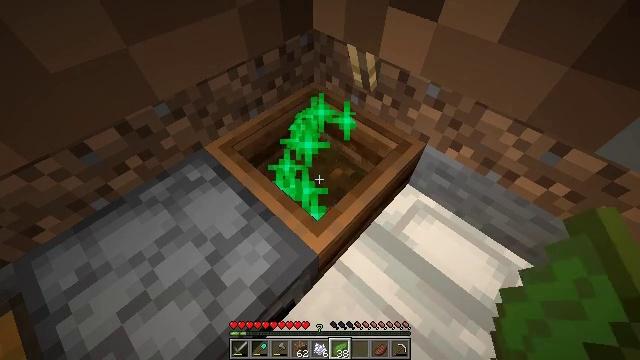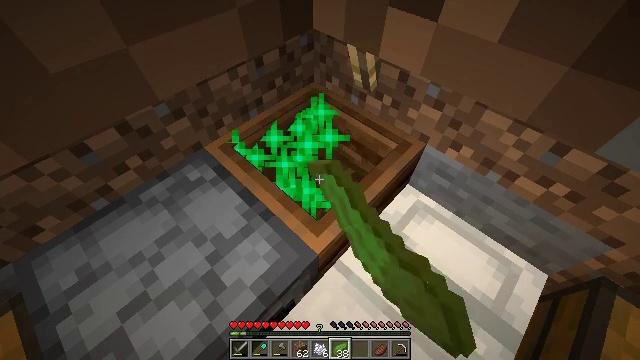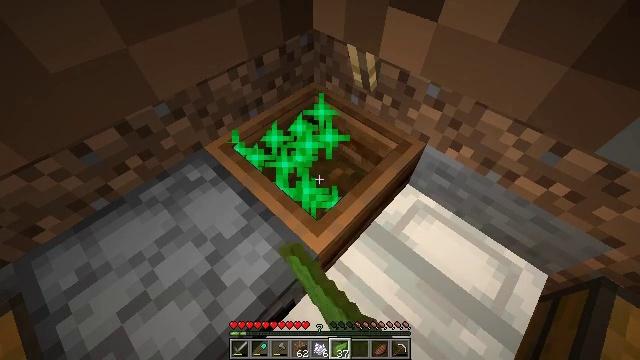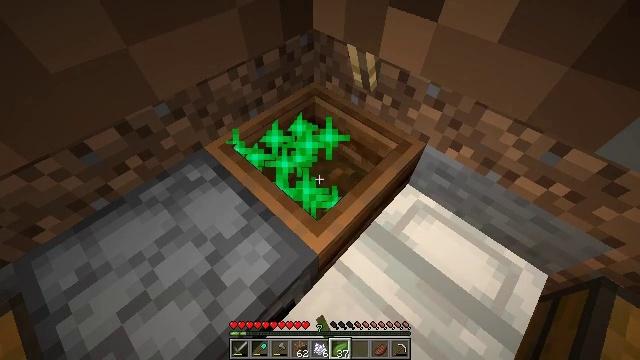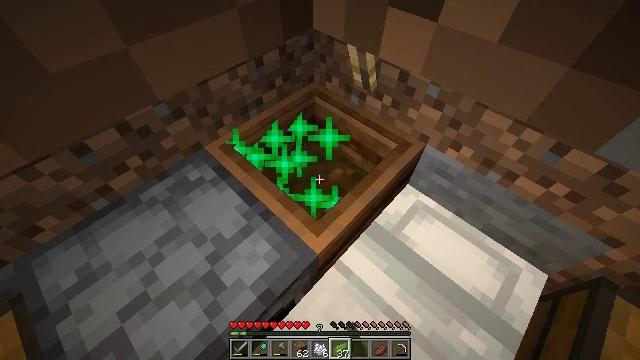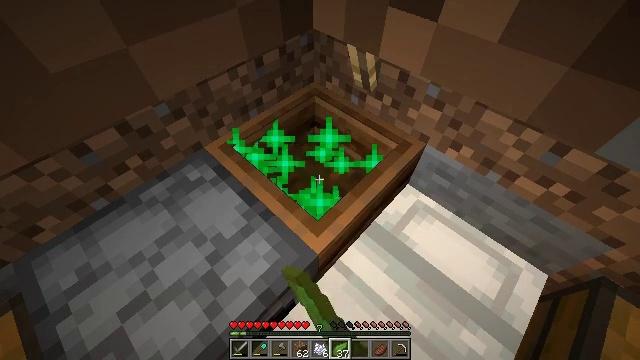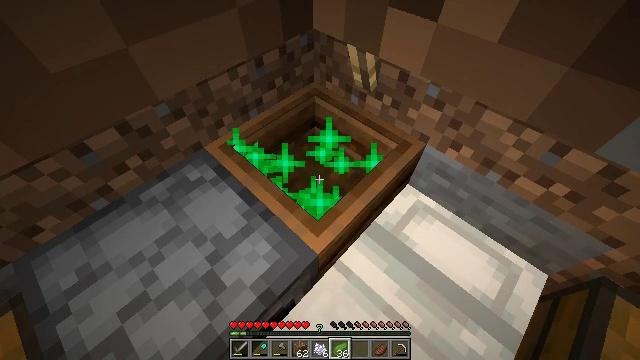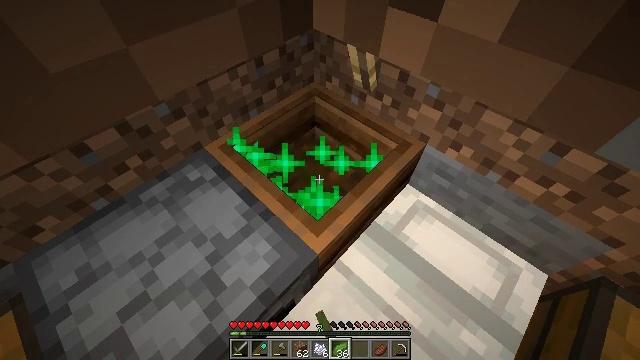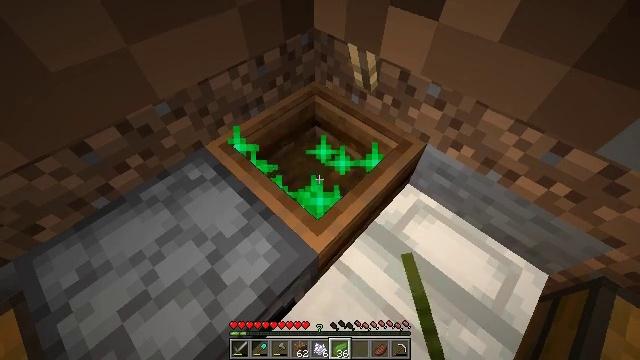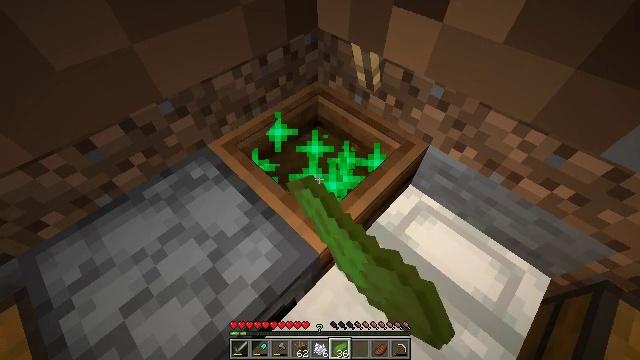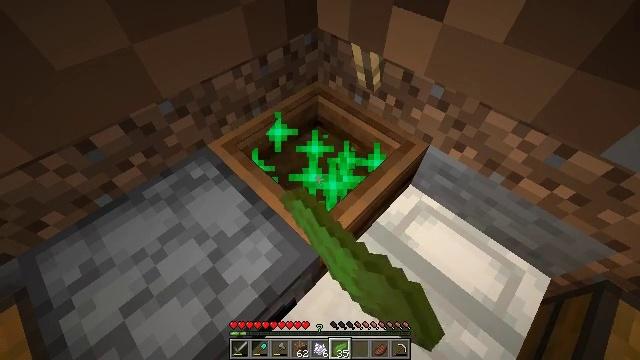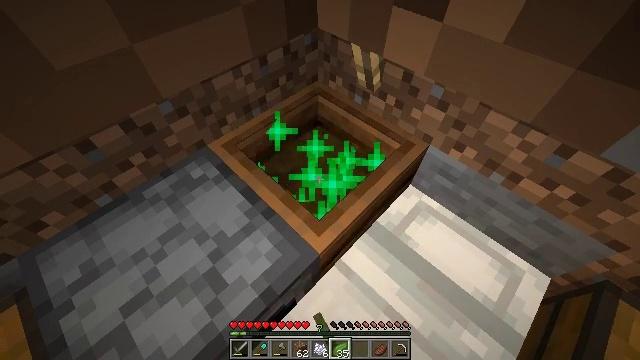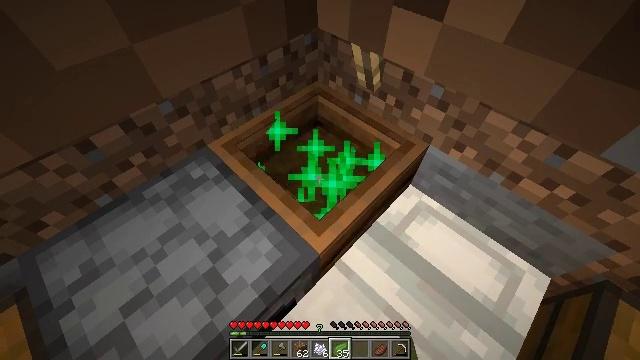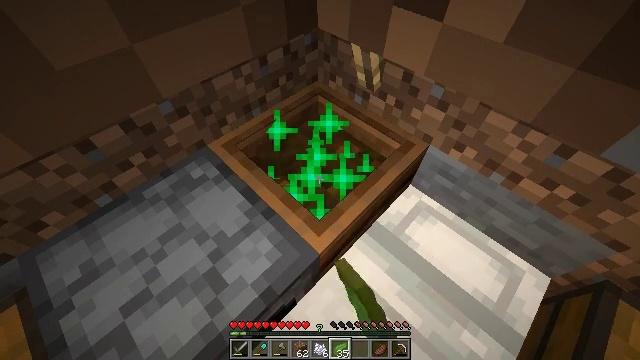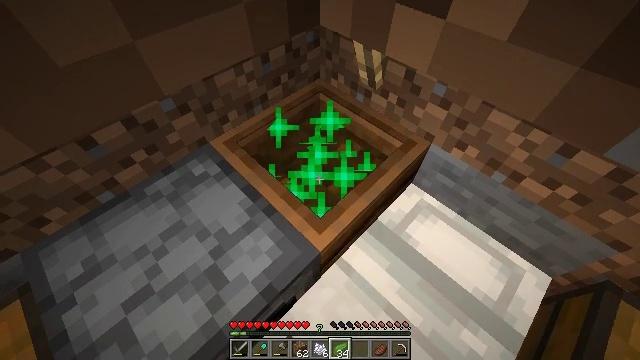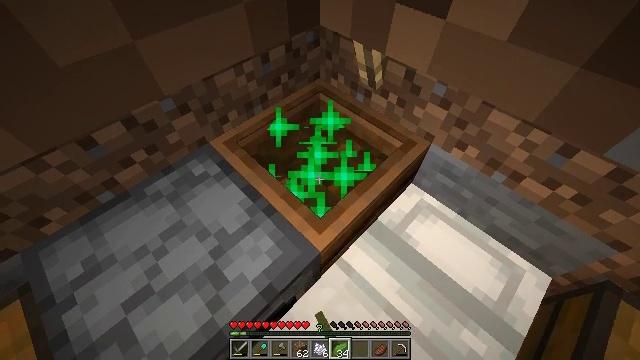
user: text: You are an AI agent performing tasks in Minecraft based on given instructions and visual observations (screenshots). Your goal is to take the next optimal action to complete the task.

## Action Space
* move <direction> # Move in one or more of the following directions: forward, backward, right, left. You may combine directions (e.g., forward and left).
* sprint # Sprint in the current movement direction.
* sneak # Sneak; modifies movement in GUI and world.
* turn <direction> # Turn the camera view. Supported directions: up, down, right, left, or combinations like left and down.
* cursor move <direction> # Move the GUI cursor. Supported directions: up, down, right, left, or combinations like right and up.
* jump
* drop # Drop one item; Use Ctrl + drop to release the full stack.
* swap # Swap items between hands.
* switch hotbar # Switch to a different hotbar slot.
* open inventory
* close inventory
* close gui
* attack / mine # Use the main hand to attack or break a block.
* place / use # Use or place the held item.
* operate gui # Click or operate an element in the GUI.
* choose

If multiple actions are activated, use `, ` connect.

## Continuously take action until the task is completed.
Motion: motion action
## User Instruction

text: Interact with crafting table for white dye.
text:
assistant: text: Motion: use / place
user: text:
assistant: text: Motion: use / place
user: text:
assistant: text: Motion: use / place
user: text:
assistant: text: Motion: use / place
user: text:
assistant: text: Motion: use / place
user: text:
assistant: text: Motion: use / place
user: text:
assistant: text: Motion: use / place
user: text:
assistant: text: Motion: use / place
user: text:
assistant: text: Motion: use / place
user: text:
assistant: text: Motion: use / place
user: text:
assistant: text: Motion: use / place
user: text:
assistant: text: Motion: use / place
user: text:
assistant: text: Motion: use / place
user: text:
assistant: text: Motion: use / place
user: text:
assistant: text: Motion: use / place
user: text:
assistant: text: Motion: use / place
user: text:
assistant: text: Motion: use / place
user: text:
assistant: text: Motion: use / place
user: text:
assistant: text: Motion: use / place
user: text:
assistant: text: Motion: use / place
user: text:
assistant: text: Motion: use / place
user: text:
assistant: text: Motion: use / place
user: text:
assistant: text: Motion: use / place
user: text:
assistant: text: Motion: use / place
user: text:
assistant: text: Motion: use / place
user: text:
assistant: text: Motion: use / place
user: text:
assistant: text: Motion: use / place
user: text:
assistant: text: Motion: use / place
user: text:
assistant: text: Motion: use / place
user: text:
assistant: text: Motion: use / place